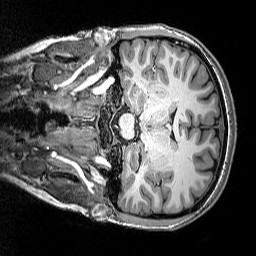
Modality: T1w
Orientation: coronal
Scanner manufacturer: siemens
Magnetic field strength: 3 T
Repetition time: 2.5 s
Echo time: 0.00343 s